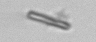
Label: fiber_TAG_external_detritus